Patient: sex M, age 52
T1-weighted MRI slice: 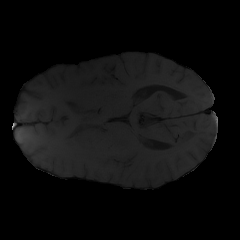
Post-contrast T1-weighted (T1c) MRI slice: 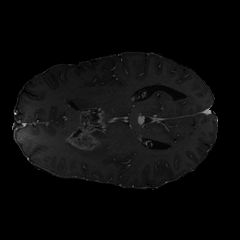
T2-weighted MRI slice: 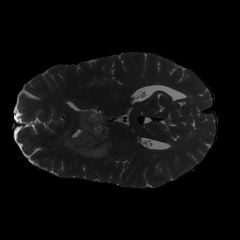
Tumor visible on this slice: yes
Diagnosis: Glioblastoma, IDH-wildtype
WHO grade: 4